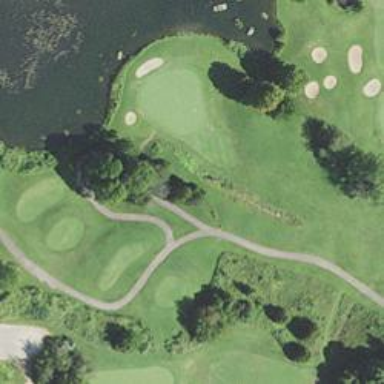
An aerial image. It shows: Golf hole.